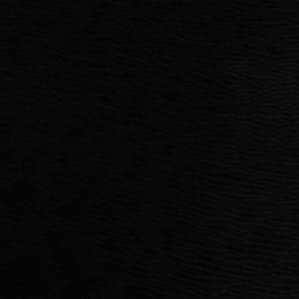
Label: frost